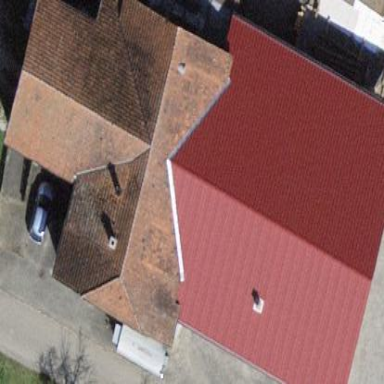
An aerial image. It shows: Building with tile roof.